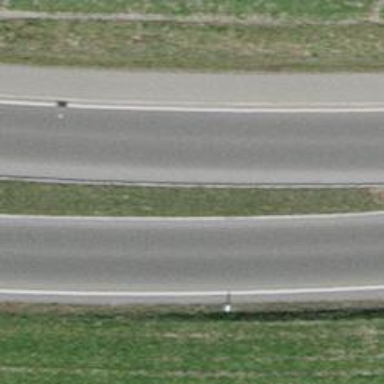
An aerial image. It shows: Primary road with asphalt surface.